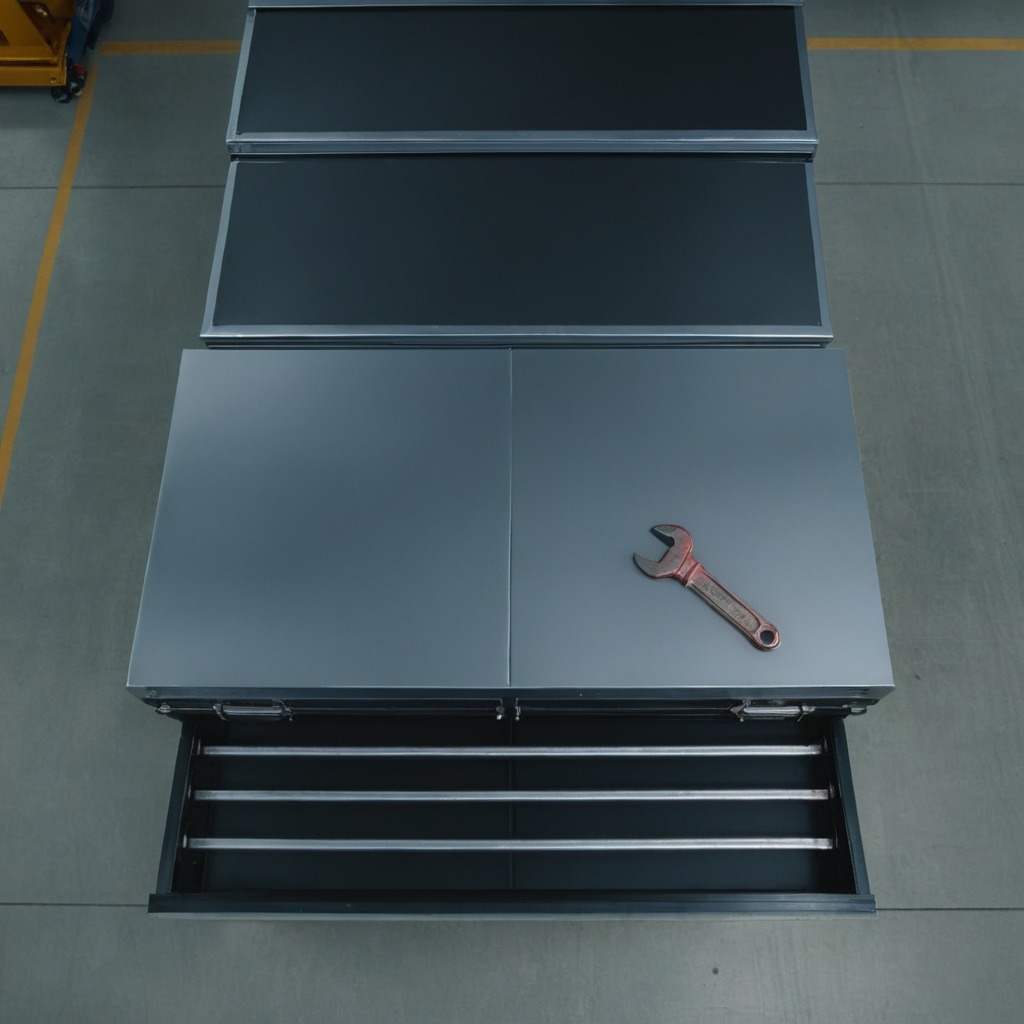
An wrench is lying on the toolbox surface.